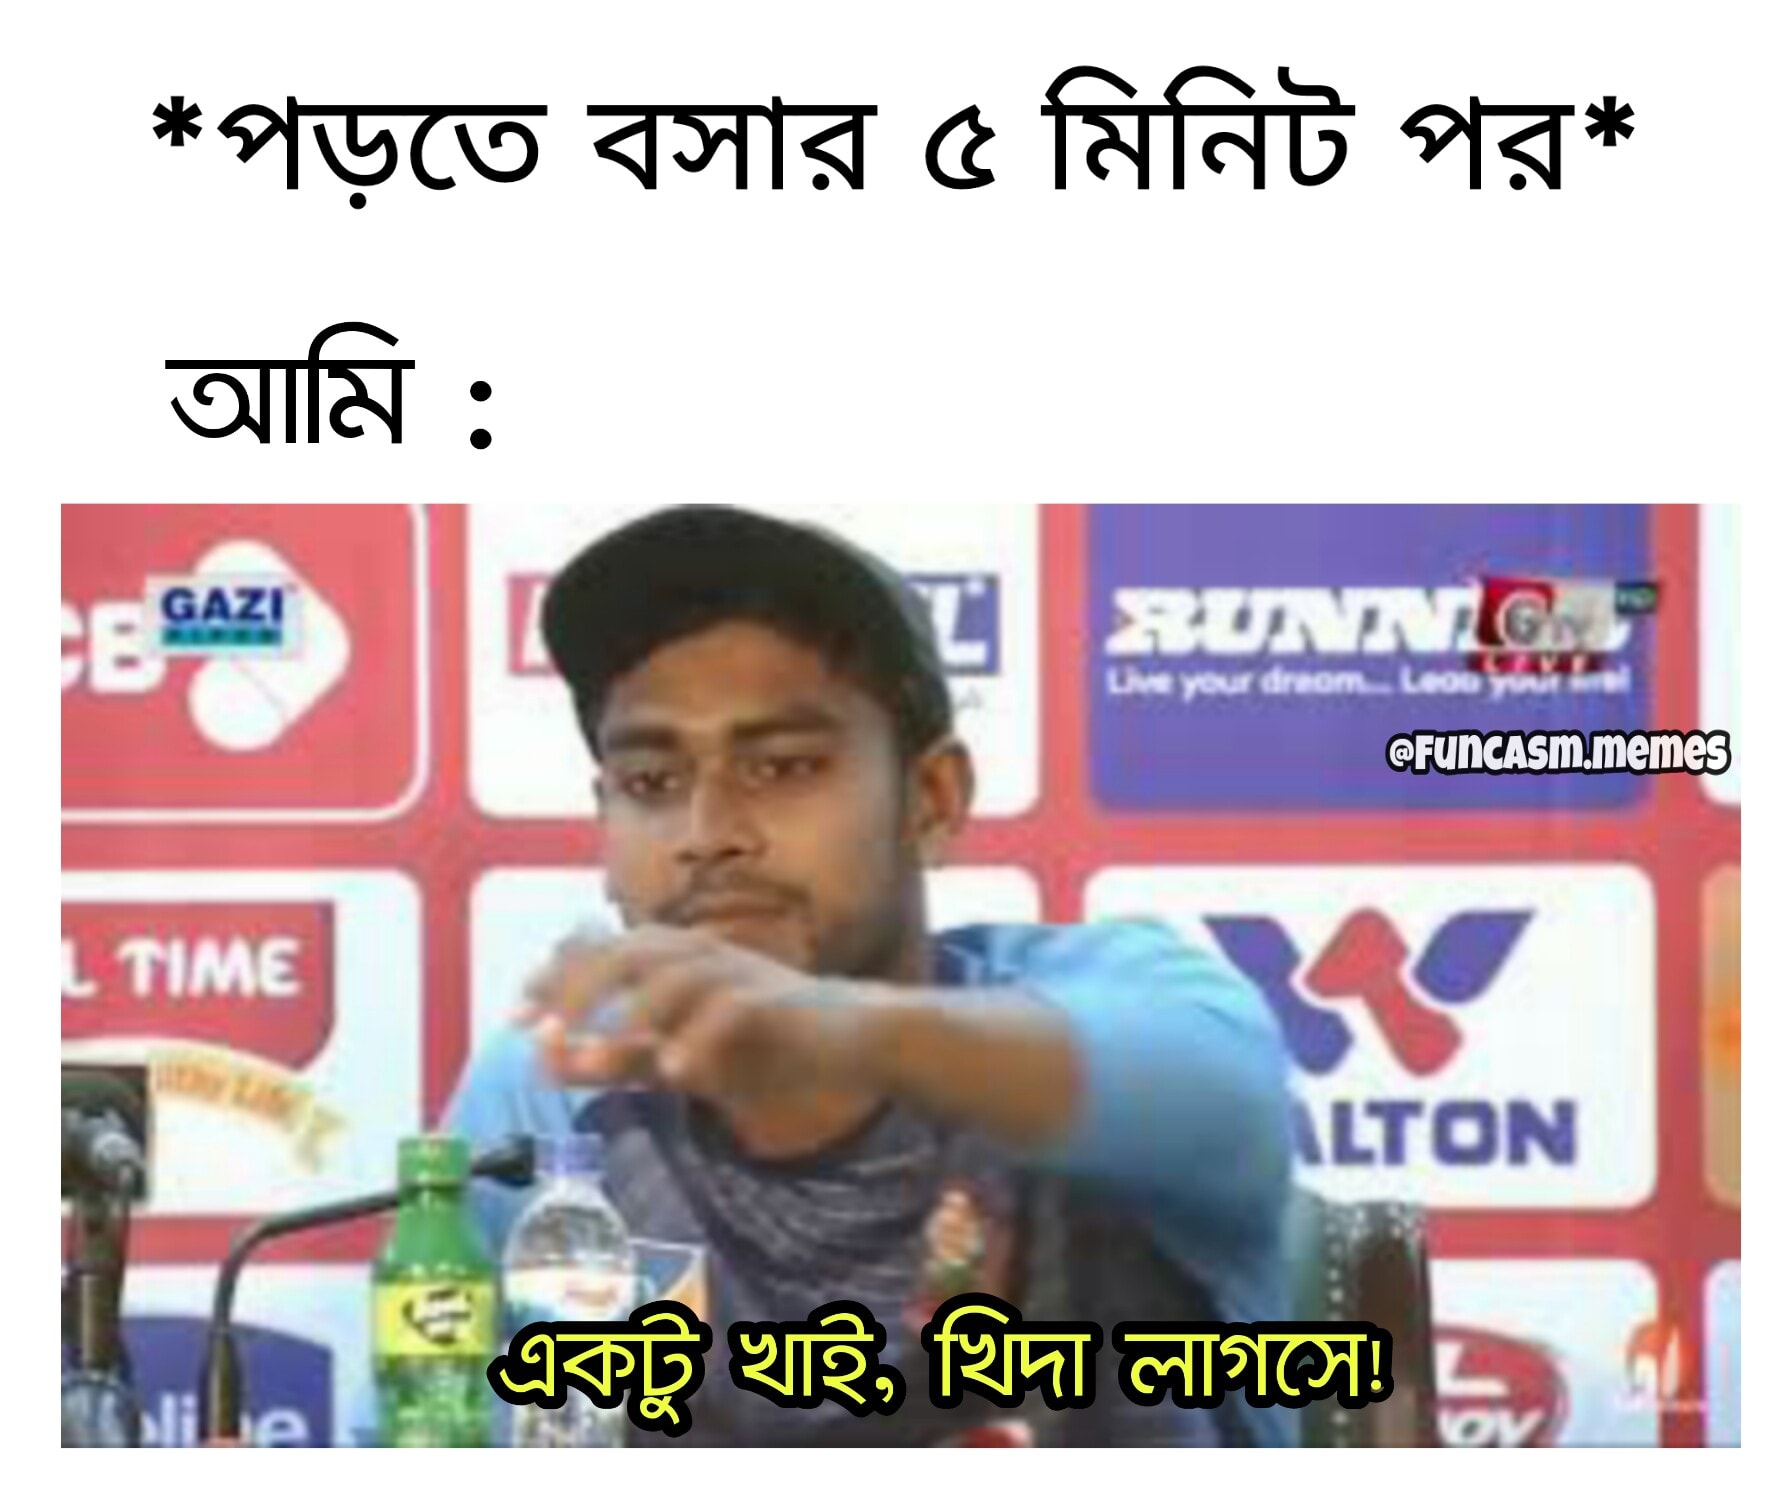
Caption: *পড়তে বসার ৫ মিনিট পর*  আমিঃ  একটু খাই, খিদা লাগসে !
Label: non-hate